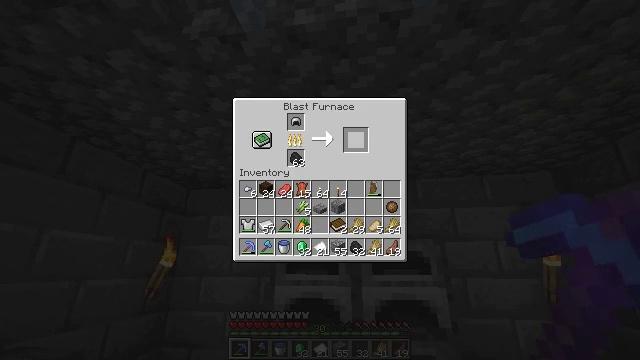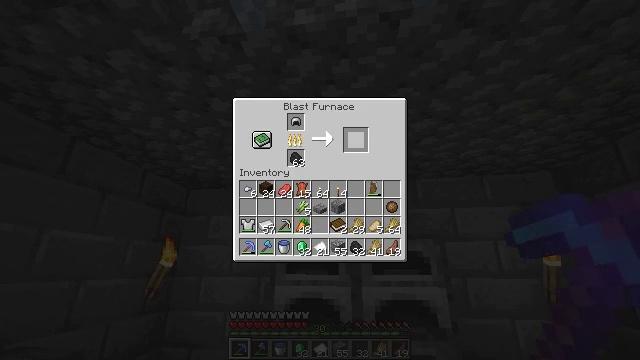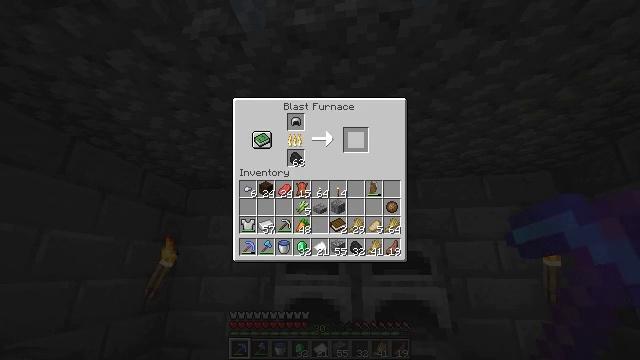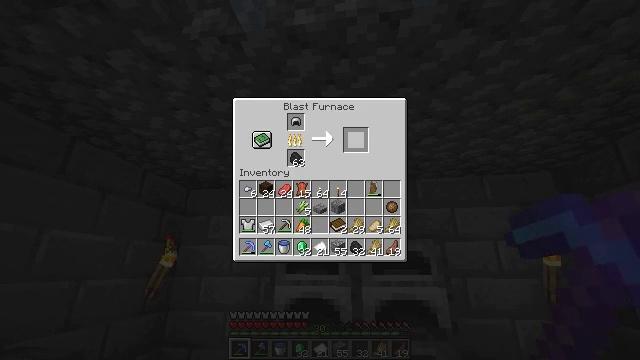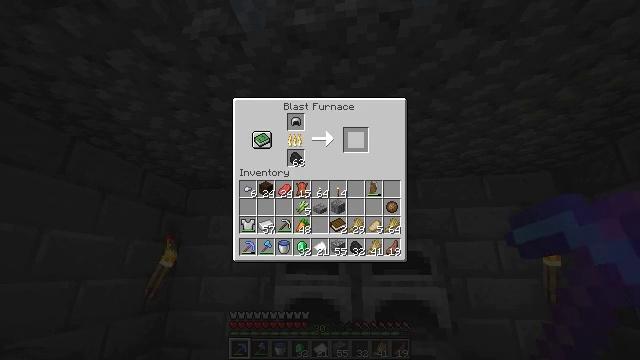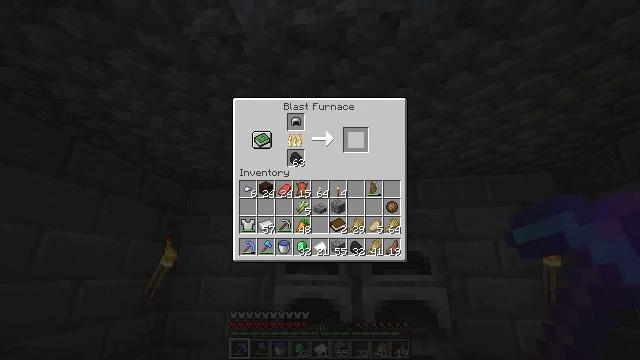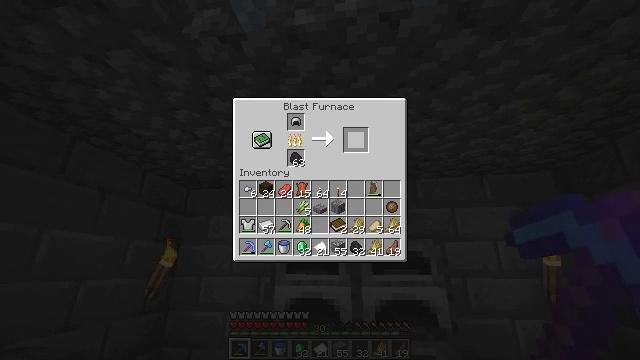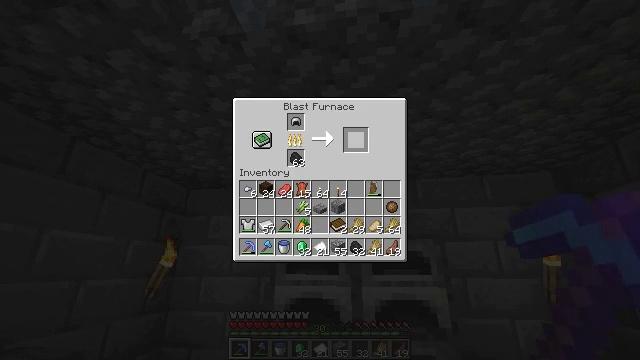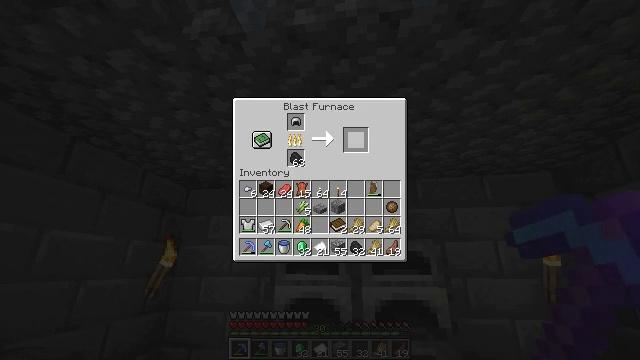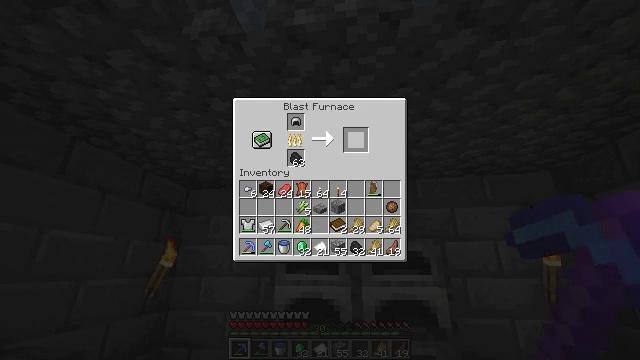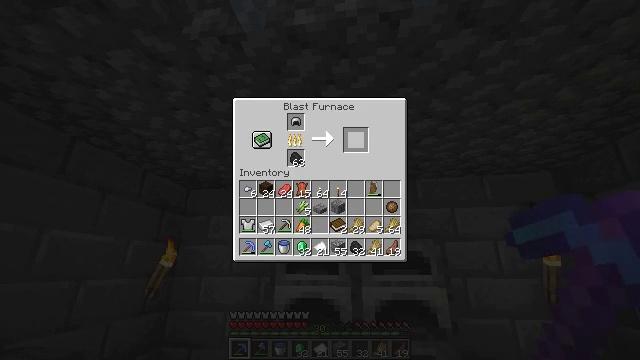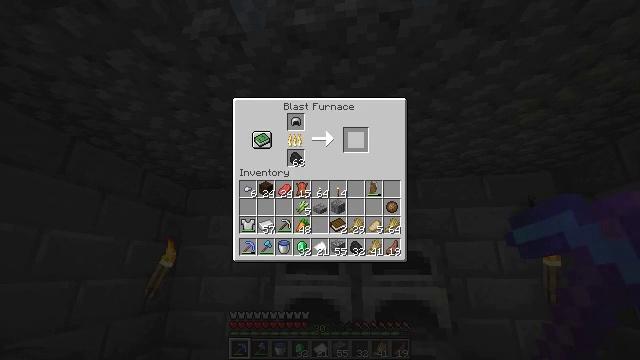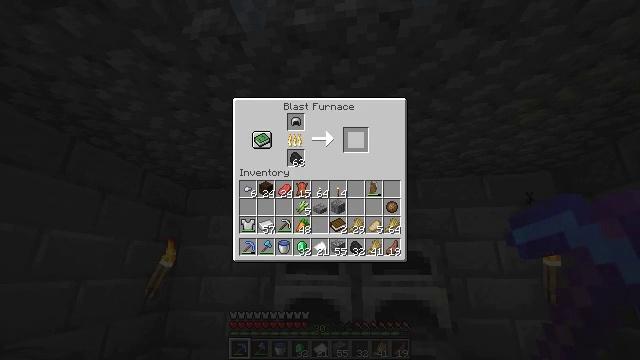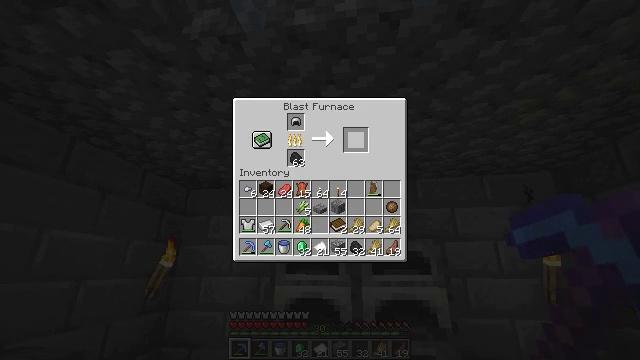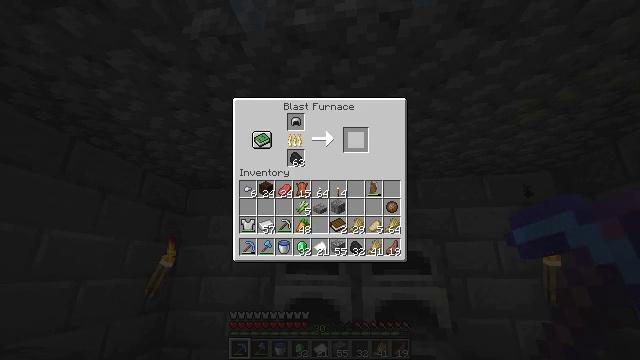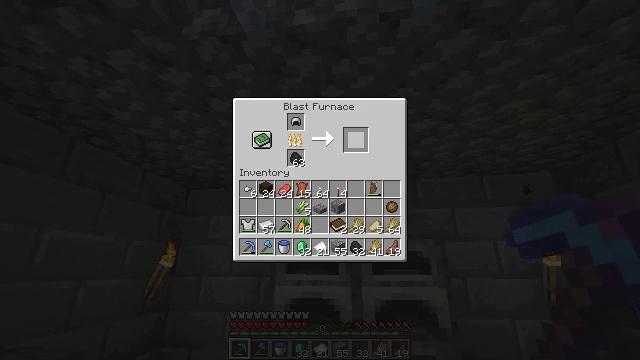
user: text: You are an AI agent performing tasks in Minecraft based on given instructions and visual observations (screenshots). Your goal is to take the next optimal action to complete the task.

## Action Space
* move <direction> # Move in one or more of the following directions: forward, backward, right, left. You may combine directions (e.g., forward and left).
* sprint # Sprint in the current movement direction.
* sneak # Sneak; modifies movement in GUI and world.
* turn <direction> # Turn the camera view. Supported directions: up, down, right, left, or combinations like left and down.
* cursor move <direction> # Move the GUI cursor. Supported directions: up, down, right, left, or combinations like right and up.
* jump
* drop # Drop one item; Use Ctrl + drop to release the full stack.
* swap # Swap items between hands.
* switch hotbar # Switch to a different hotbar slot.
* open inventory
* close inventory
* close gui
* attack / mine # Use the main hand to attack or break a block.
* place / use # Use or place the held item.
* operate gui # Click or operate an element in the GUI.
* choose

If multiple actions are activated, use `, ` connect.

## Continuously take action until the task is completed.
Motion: motion action
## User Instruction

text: Craft iron nugget.
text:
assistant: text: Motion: no_op
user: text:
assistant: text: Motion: no_op
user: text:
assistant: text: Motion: no_op
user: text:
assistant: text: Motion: no_op
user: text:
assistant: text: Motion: no_op
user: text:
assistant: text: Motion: no_op
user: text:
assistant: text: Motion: no_op
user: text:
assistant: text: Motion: no_op
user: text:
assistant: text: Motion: no_op
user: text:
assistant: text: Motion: no_op
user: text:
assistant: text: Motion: no_op
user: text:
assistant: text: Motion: no_op
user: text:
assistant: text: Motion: no_op
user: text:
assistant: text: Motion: no_op
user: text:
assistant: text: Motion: no_op
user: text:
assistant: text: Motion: no_op
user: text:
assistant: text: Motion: no_op
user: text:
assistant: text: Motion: no_op
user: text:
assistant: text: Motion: no_op
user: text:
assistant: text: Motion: no_op
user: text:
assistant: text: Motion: no_op
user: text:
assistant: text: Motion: no_op
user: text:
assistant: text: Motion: no_op
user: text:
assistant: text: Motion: sneak
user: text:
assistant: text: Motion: sneak
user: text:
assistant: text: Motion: sneak
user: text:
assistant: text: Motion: sneak
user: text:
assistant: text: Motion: sneak, operate gui
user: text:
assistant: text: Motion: sneak, operate gui
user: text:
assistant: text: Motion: sneak